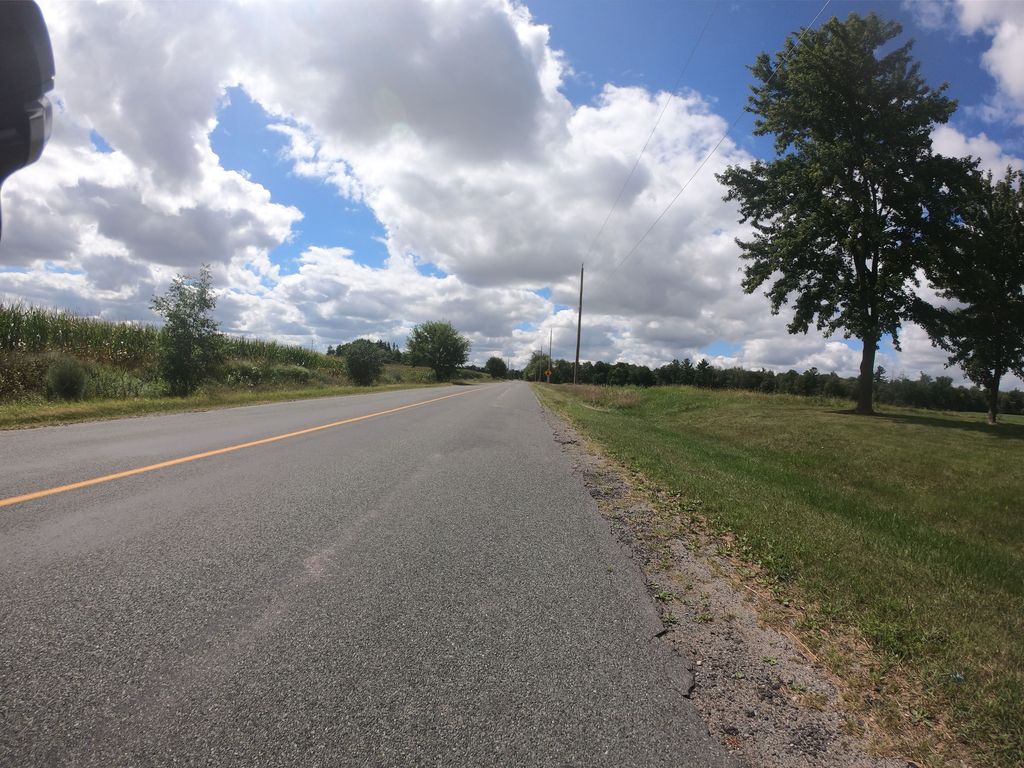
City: kitchener-waterloo